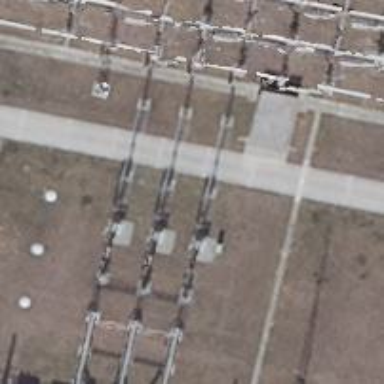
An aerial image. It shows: Outdoor switch with three cables.